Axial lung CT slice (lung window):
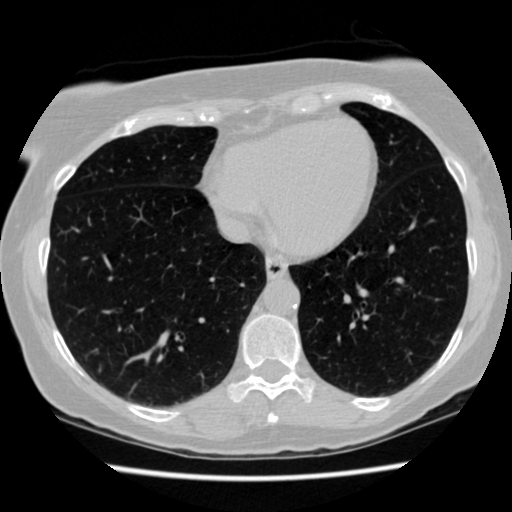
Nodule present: no